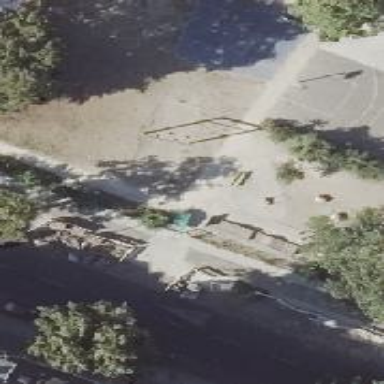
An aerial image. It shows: Playground with swings.